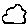
Label: cloud